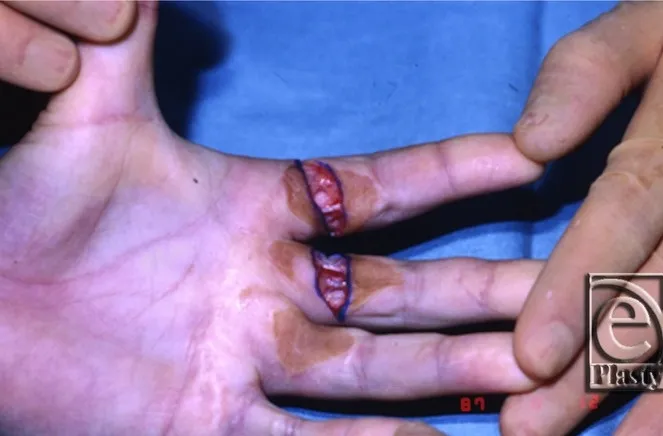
Hand at the time of surgery in August 1987.
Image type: medical_photograph (other_medical_photograph)